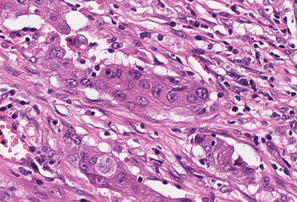
Tumor epithelial tissue: yes
Tumor-associated stroma tissue: yes
Normal tissue: no